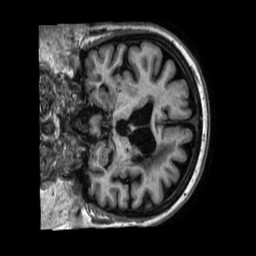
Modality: T1w
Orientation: coronal
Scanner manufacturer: philips
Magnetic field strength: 1.5 T
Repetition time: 0.007244 s
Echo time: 0.003318 s